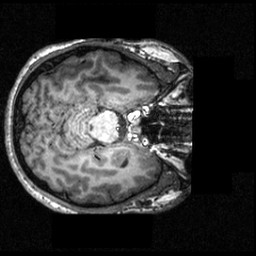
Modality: T1w
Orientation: axial
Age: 23
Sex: male
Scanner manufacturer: siemens
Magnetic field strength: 3.951 T
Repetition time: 1.5 s
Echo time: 0.00335 s